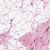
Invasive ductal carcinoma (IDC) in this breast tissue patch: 0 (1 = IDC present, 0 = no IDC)